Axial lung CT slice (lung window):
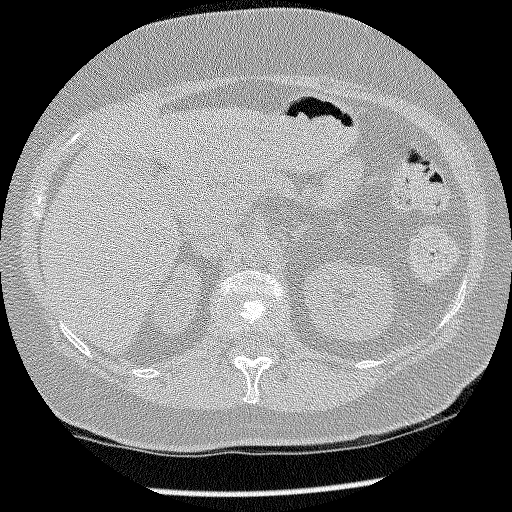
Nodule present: no